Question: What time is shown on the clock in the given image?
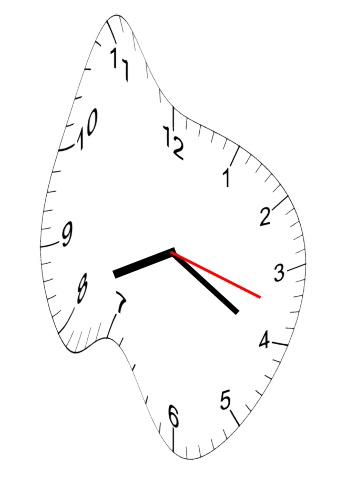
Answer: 08:20:18